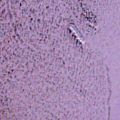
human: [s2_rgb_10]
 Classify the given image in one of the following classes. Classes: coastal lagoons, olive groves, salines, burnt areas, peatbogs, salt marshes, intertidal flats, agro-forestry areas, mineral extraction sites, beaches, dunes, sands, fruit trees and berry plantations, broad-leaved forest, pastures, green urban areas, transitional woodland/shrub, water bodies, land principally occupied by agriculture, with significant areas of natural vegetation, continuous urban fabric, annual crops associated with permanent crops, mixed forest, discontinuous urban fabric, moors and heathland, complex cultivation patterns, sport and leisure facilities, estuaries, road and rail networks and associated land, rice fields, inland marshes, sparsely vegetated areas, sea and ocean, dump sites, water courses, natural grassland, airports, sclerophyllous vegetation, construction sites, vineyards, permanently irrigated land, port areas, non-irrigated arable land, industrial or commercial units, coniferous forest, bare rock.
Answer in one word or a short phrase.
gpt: sea and ocean